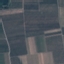
Land use / land cover class: PermanentCrop